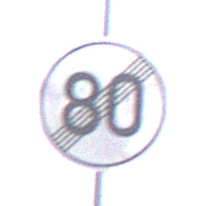
Verkehrszeichen: EndeGeschwindigkeit80
Umgebung: Outdoor, Nature
Tageszeit: MorningAfternoon
Wetter: Overcast
Licht: Natural
Jahreszeit: NotSpecified
Kontrast: LowContrast